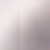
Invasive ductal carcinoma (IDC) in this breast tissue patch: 0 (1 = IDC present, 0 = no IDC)